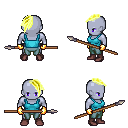
a pixel art fantasy rpg character, male body template, dark elf, purple skin, teal pirate shirt, teal pants, gold long mohawk hairstyle, gold gloves, maroon shoes, spear, four views (front, back, left, right), 2x2 character sprite sheet, small pixel art, hard edges, no anti-aliasing